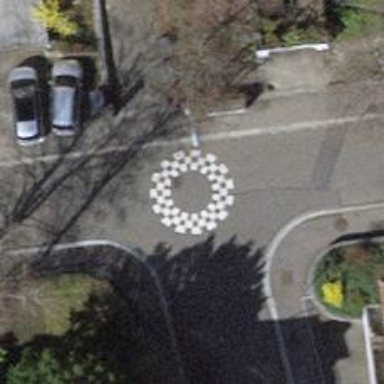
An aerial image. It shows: Rosette traffic calming feature.